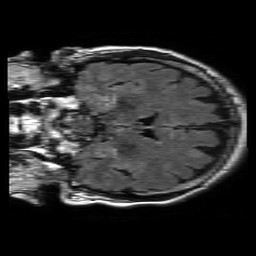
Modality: FLAIR
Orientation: coronal
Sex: female
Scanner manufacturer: philips
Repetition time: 11 s
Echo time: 0.125 s